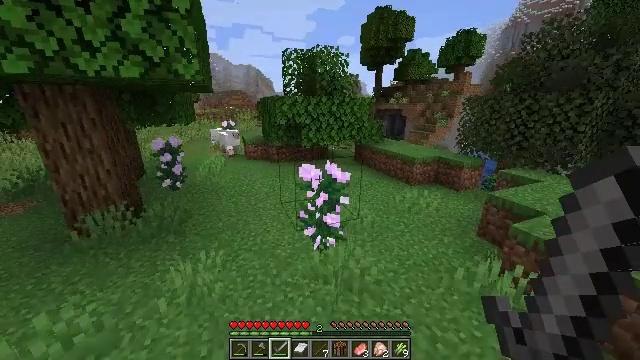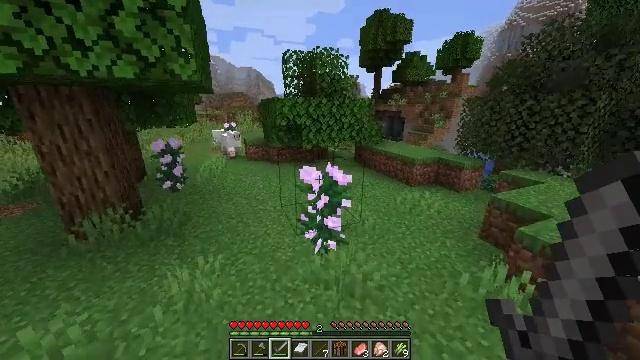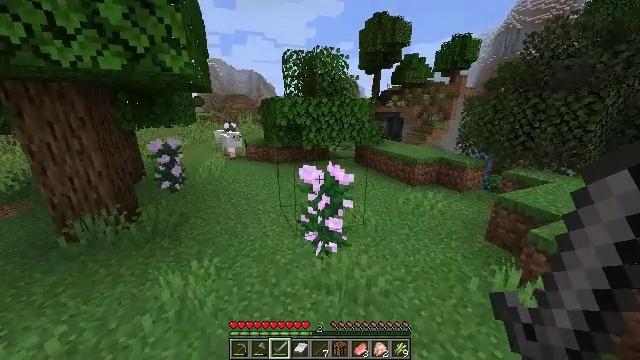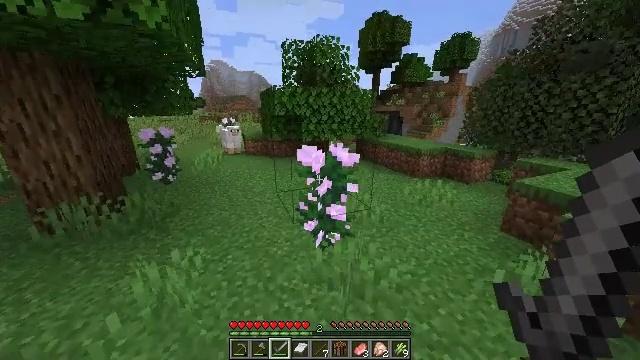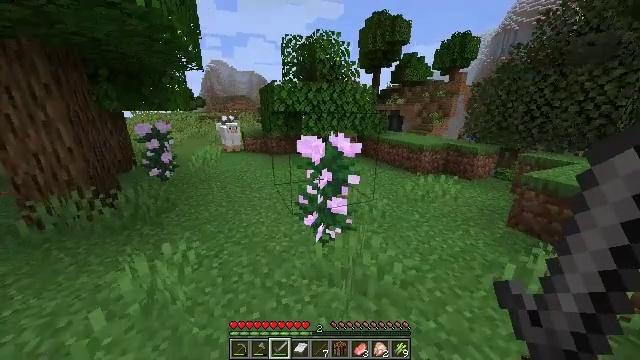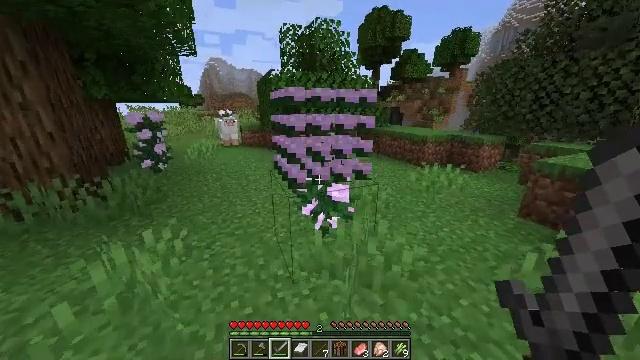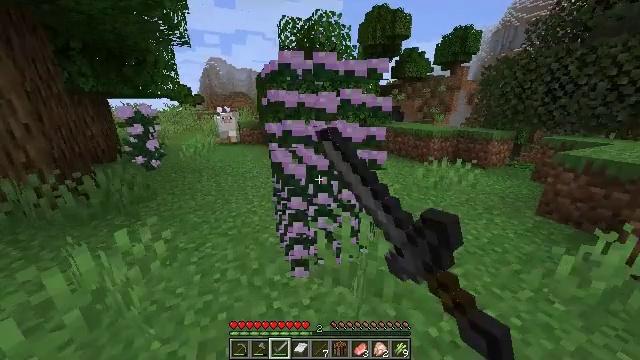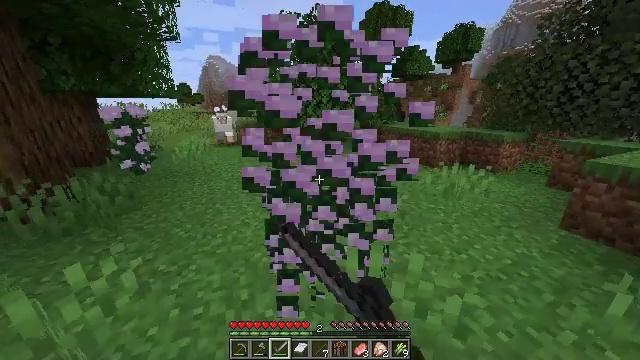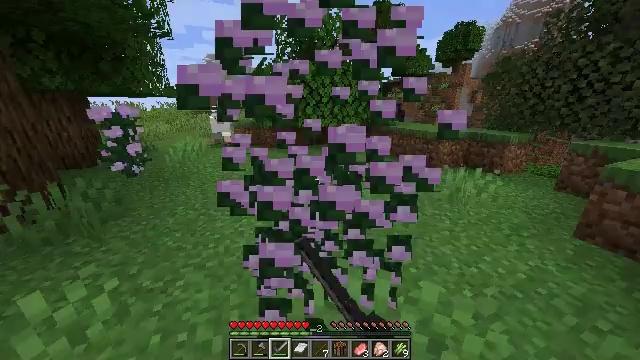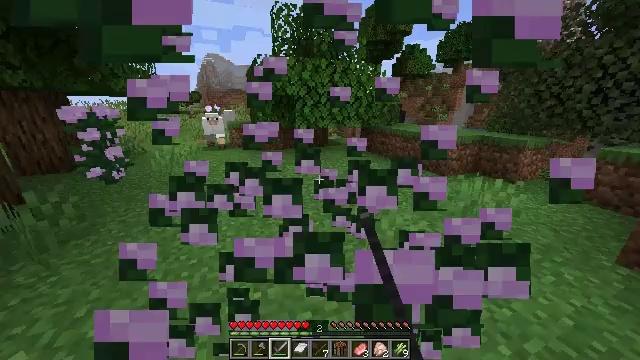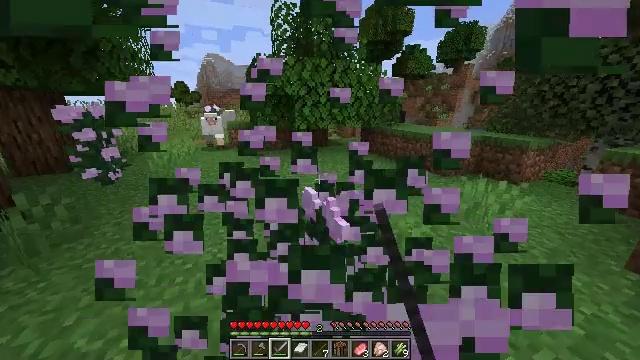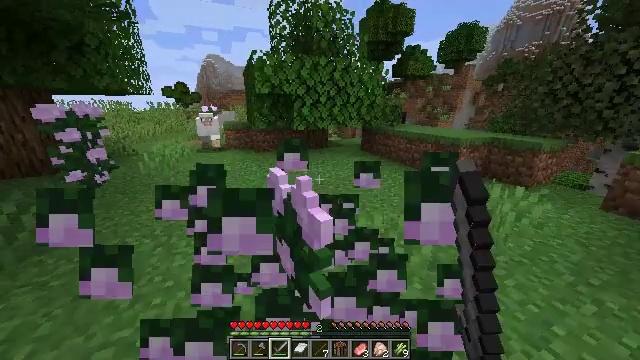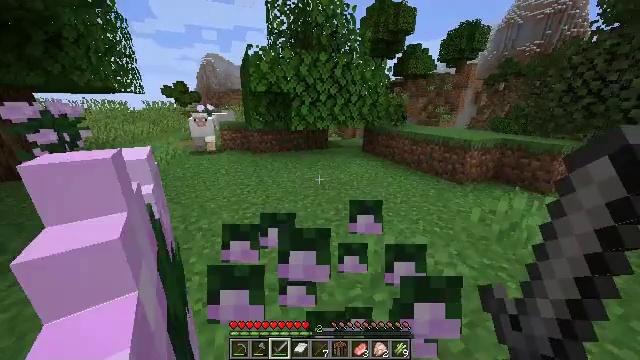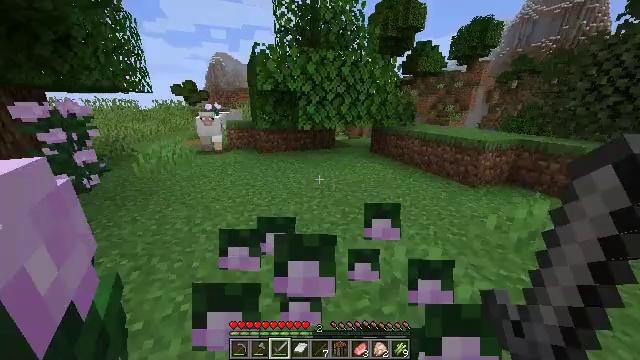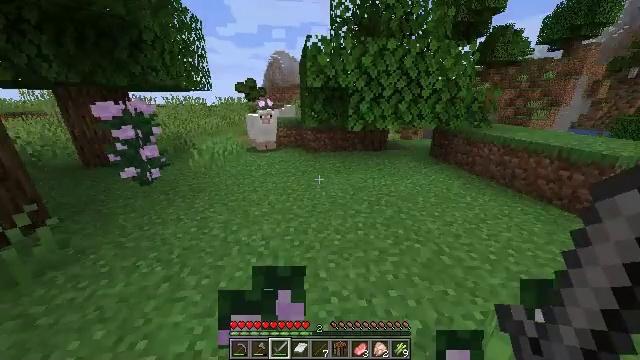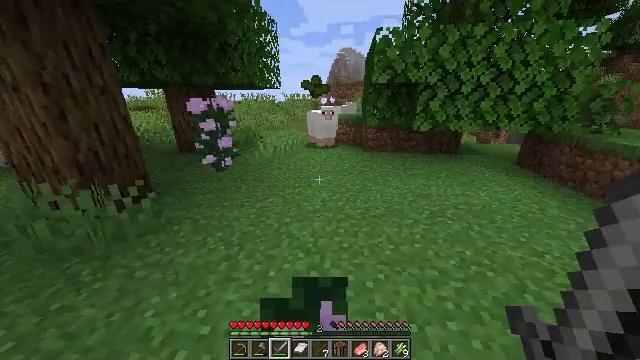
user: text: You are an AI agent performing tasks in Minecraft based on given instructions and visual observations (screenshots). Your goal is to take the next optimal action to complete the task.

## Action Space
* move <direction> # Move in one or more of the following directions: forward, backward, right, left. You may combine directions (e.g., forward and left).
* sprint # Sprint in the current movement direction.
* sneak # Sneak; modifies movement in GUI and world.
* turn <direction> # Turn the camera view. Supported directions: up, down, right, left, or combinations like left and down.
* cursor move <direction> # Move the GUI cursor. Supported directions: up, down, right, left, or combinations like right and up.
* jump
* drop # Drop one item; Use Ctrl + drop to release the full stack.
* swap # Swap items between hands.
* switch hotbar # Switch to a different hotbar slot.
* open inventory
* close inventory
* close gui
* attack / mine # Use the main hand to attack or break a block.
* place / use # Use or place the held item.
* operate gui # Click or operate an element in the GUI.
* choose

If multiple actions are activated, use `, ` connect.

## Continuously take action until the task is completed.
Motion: motion action
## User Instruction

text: Break the peony to collect it.
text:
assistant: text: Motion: move forward, sprint
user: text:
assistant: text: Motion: move forward, sprint
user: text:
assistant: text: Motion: move forward, sprint
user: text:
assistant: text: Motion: move forward, sprint
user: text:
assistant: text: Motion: move forward, sprint, attack / mine
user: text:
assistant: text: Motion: move forward, sprint, attack / mine
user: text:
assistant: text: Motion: move forward, sprint
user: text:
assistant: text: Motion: move forward
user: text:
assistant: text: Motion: move forward
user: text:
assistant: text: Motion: move forward
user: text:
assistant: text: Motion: move forward
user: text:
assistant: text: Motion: move forward
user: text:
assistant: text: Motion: move forward, turn left
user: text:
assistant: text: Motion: move forward, turn left
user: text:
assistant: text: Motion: move forward, turn left
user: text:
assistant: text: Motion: move forward, turn left
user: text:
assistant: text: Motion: move forward, turn left
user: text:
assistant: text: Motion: move forward
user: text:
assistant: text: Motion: move forward, turn left and down
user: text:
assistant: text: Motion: move forward, turn left
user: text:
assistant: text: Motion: move forward, turn left
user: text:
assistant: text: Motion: move forward
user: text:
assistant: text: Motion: move forward
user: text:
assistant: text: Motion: move forward, turn right
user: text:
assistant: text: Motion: move forward, turn right
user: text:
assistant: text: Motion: move forward
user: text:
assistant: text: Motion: move forward
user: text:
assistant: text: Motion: move forward
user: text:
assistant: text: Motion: move forward, turn left
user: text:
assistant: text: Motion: move forward, turn left and down